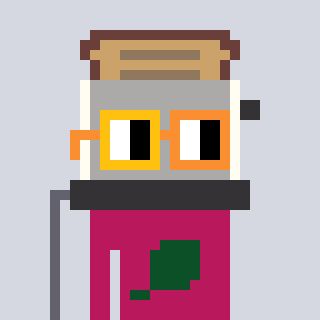
a pixel art character with square yellow and orange glasses, a toaster-shaped head and a darkpink-colored body on a cool background